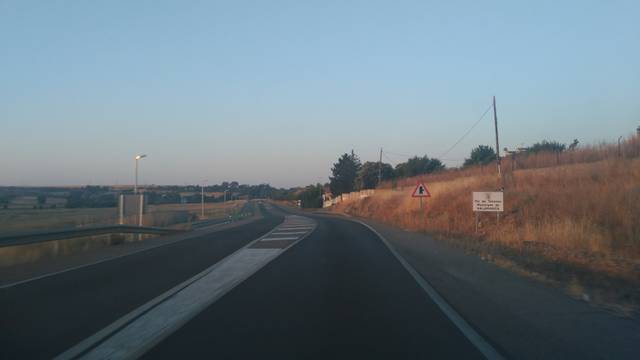
Region: Spain
Coordinates: 40.937, -5.684